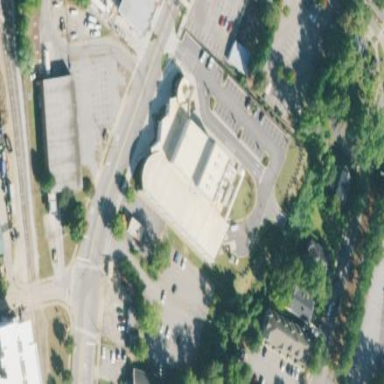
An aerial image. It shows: Theater building.